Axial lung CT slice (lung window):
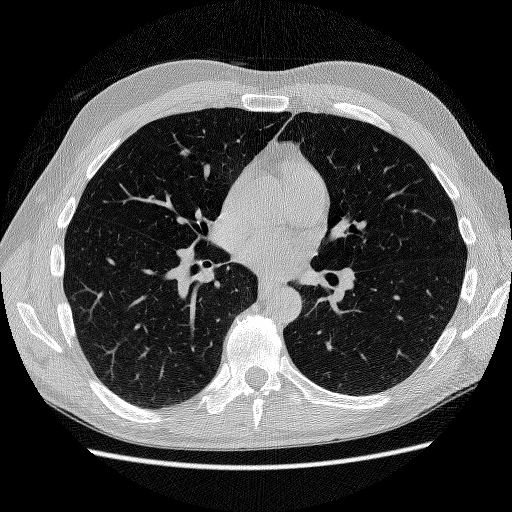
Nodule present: no